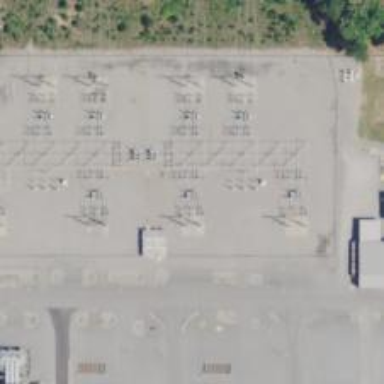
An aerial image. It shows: Switch for power supply.